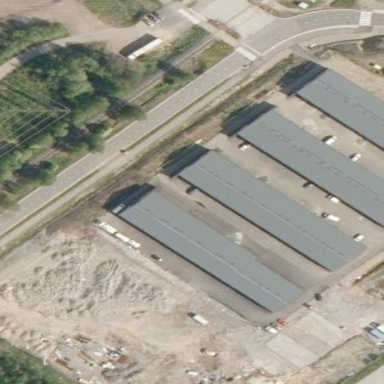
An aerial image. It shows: Warehouse building.